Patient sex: M
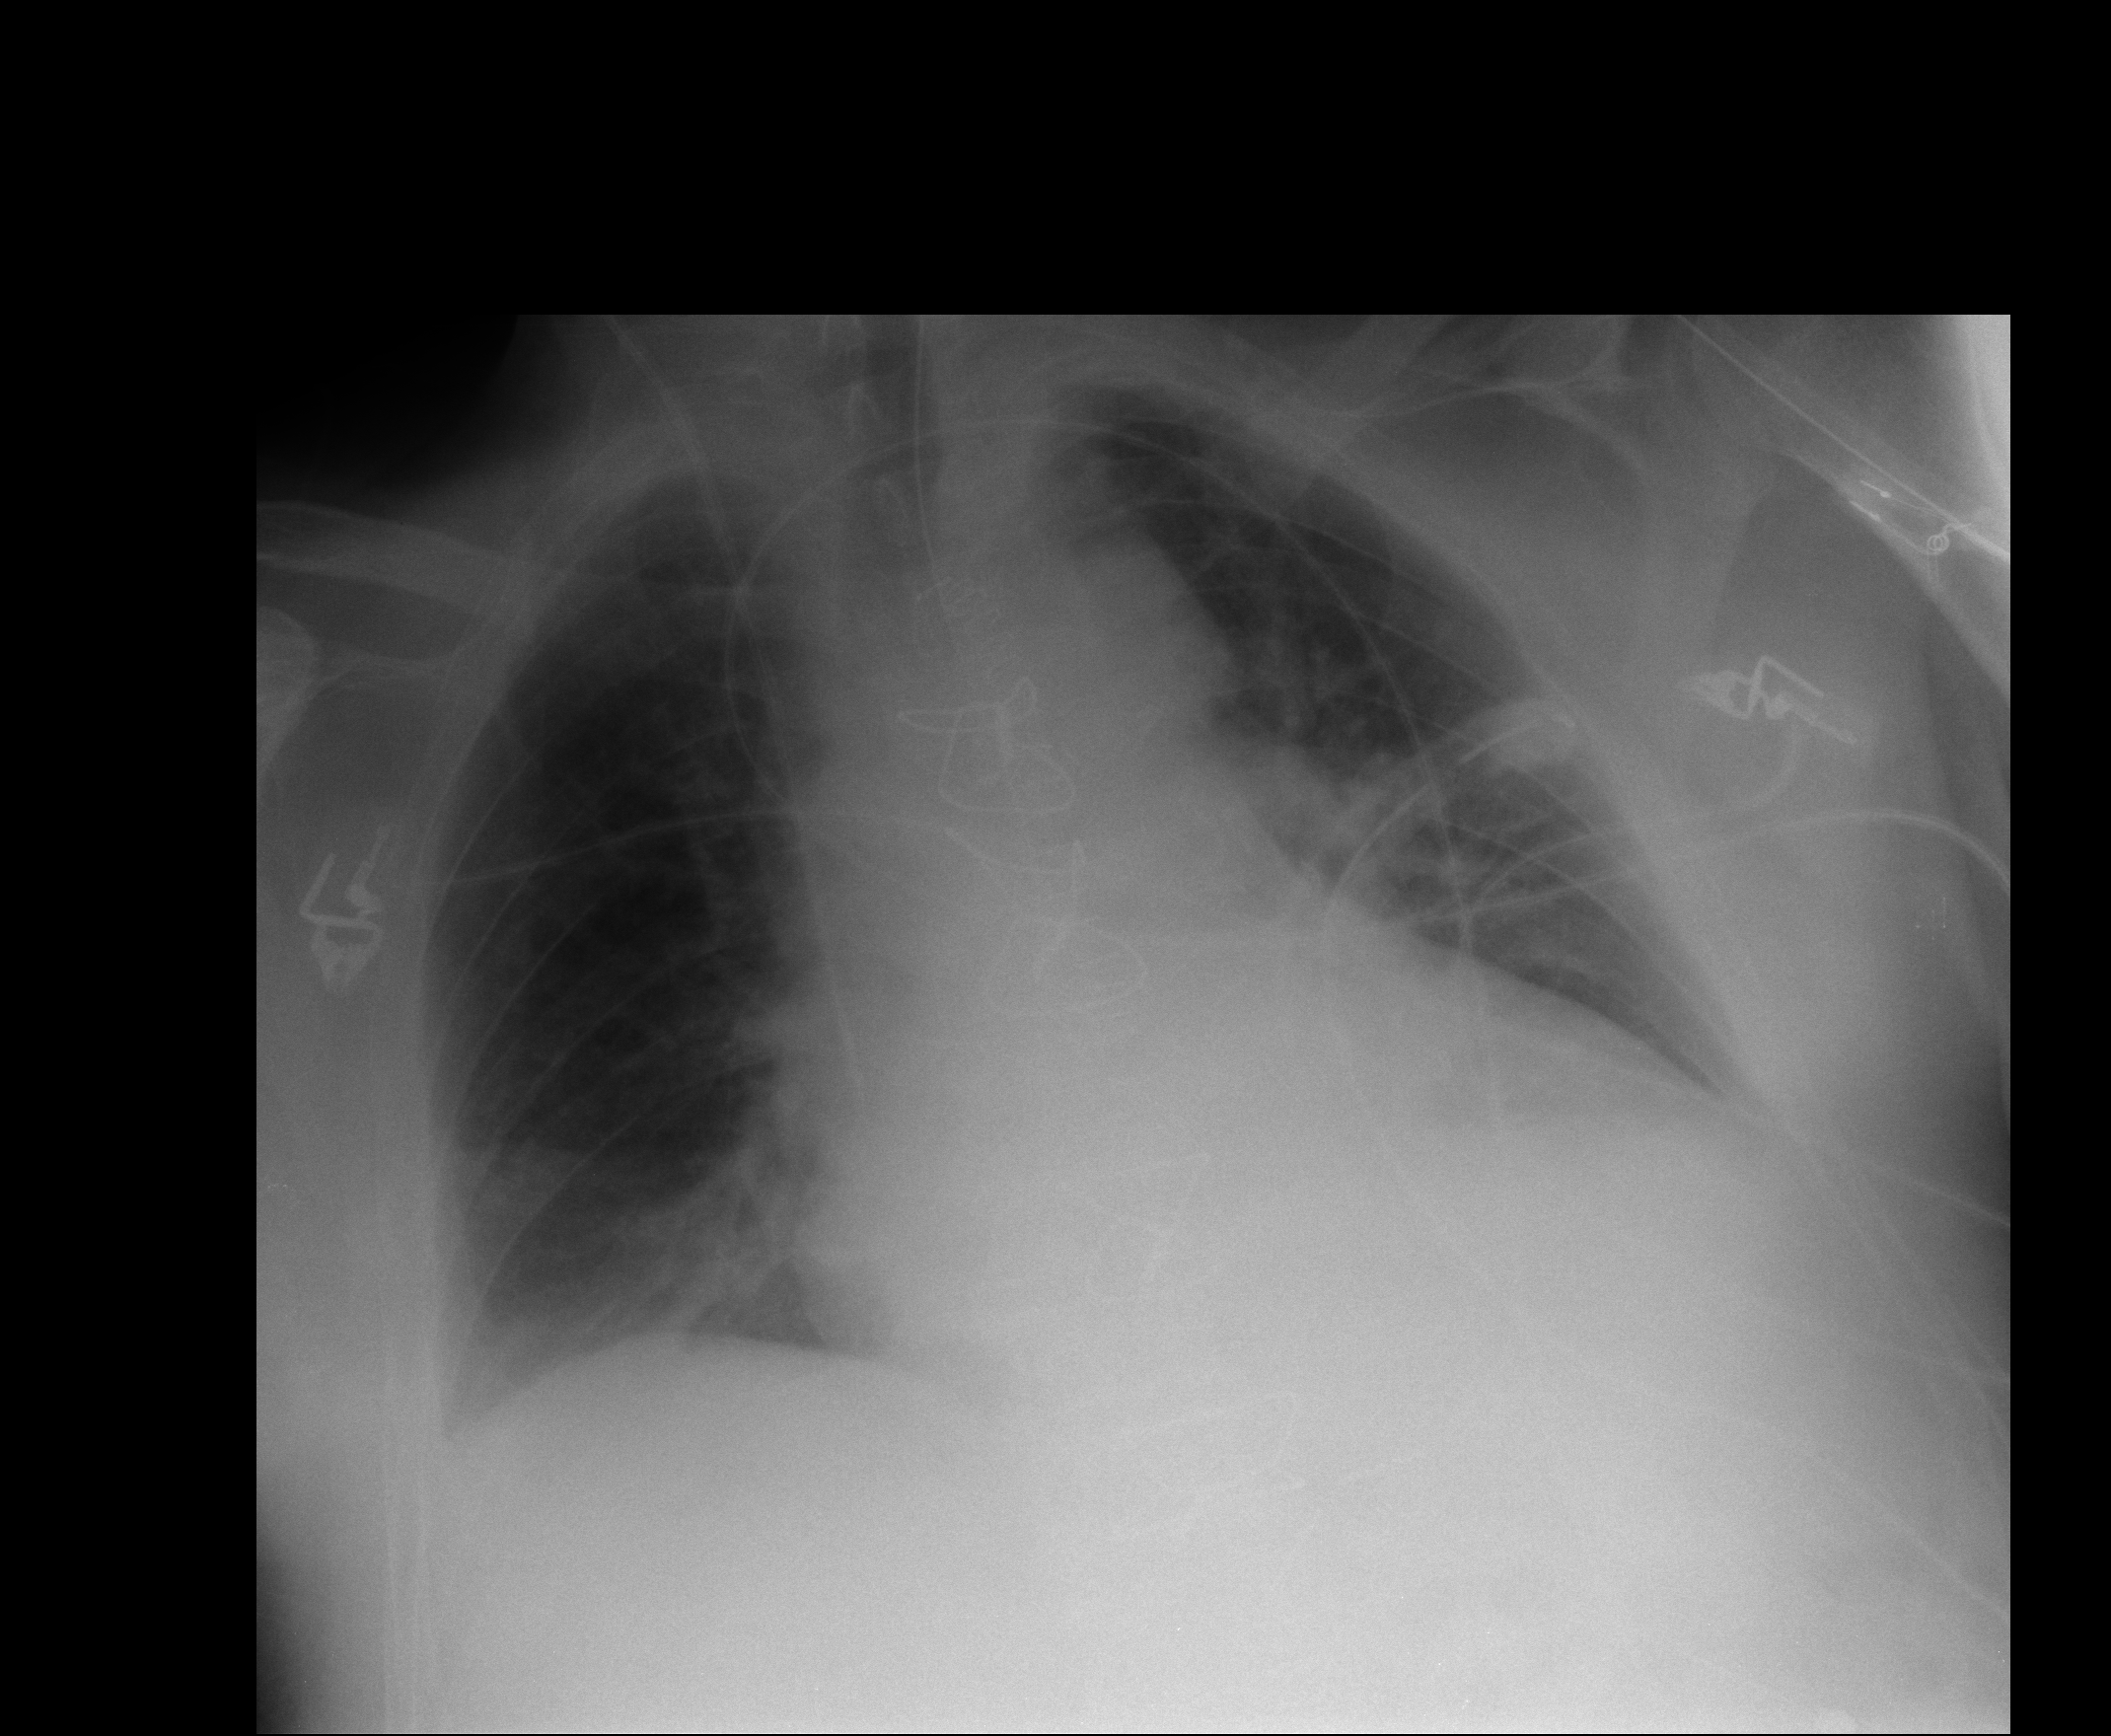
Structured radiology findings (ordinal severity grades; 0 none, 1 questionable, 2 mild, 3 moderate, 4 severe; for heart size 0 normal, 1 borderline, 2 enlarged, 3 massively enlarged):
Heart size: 2
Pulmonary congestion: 2
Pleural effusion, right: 0
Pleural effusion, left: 2
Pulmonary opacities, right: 1
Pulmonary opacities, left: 0
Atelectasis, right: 2
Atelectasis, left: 2